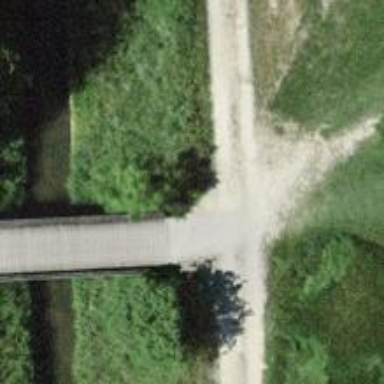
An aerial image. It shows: Track road with grade1 bridge.